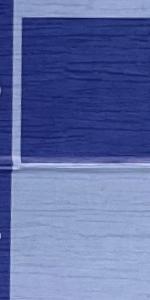
Label: Empty